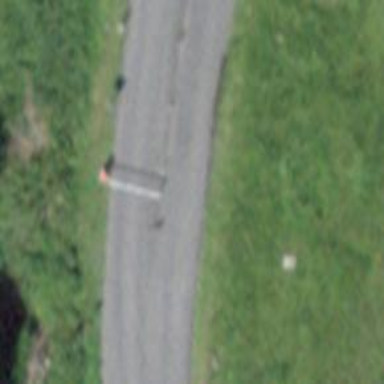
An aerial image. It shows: Lift gate barrier.